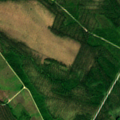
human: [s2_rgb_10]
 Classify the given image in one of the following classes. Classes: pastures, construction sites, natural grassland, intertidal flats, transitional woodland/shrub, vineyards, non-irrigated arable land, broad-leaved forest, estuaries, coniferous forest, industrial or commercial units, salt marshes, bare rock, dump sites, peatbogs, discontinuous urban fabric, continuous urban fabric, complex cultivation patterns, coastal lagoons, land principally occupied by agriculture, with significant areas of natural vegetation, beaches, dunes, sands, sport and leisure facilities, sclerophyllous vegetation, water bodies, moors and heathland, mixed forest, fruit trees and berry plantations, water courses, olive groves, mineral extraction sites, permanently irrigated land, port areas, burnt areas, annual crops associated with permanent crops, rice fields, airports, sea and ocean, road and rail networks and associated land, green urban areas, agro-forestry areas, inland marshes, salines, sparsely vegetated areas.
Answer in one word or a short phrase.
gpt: coniferous forest, mixed forest, transitional woodland/shrub